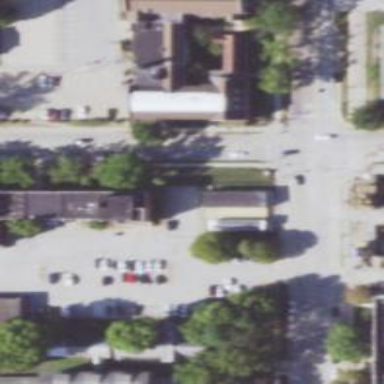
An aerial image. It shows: Sidewalk along the footway.